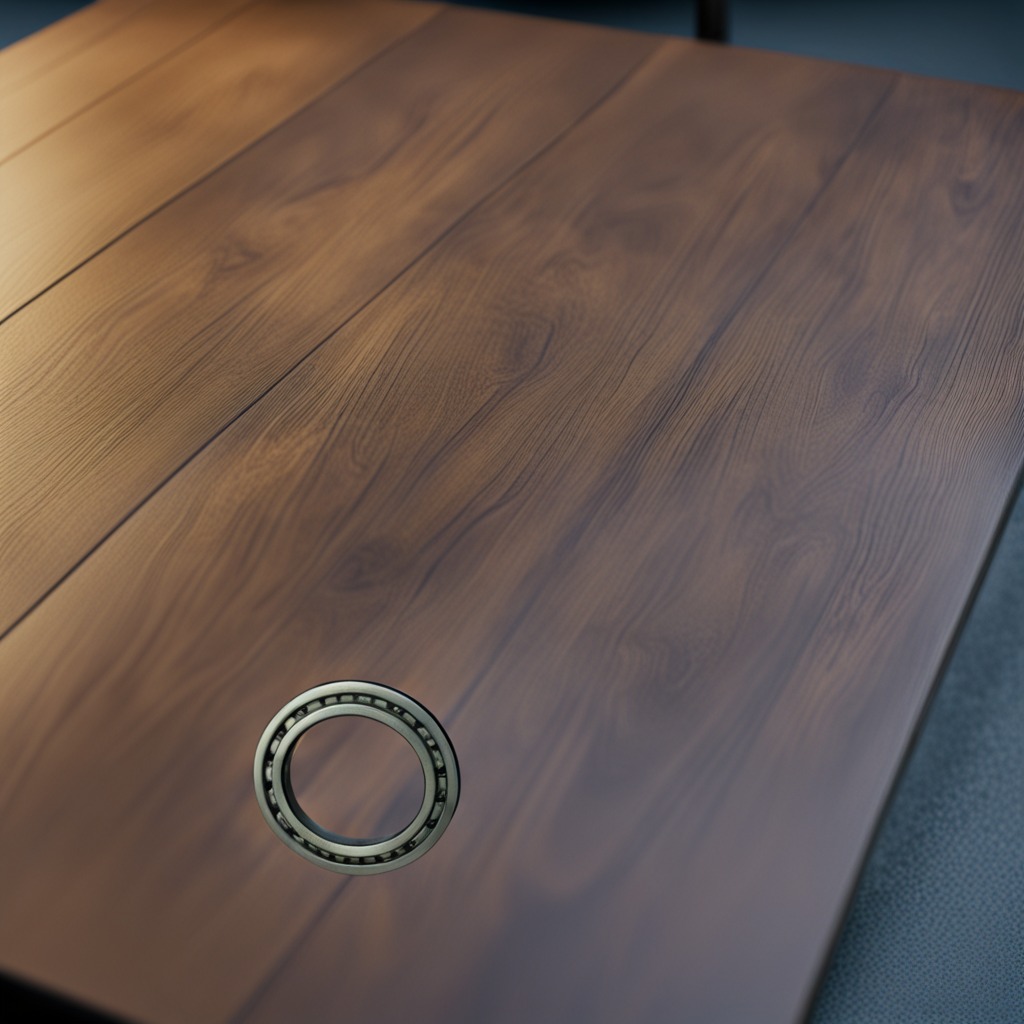
A metal ball bearing is lying on the table.